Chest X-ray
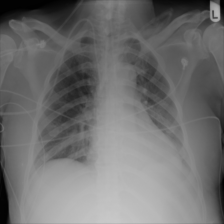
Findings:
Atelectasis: negative
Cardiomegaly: negative
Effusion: negative
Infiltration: negative
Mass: negative
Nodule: negative
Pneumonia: negative
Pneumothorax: negative
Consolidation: negative
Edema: negative
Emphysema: negative
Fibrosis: negative
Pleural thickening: negative
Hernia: negative